Question: I made a little mistake in one of my projects. I wrongly set JPA to store the newly created tables from the entities in the USER schema.
But now i want to create the tables in the ADMIN schema and not in the USER.
I dropped the tables at USER and selected again the option to create the tables from the entities. The pop up dialog that asked me first time about the schema, does not show up again.
So every time the tables are created, they go to the USER schema.
What should i do to make JPA create the tables in the ADMIN schema?
Where do i find that dialog in Eclipse Helios?
This is my connection pool configuration:

And this is my persistence.xml
'''
<?xml version="1.0" encoding="UTF-8"?>
<persistence version="2.0" xmlns="http://java.sun.com/xml/ns/persistence" xmlns:xsi="http://www.w3.org/2001/XMLSchema-instance" xsi:schemaLocation="http://java.sun.com/xml/ns/persistence http://java.sun.com/xml/ns/persistence/persistence_2_0.xsd">
<persistence-unit name="CHAPTER x 12 Container Managed Authentication and Authorization">
<jta-data-source>jdbc/studydb</jta-data-source>
<class>entities.User</class>
<class>entities.Group</class>
</persistence-unit>
</persistence>
'''
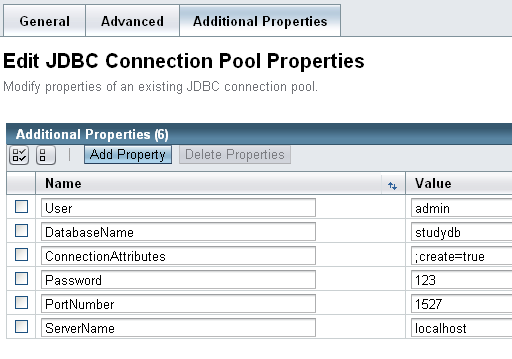
Answer: You have to click the tab "Additional Properties".

Do your entities have something as follows:
'''
@Entity
@Table (name = "projectcategory", schema = "SCHEMANAME")
'''
schema specified.